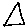
Label: triangle